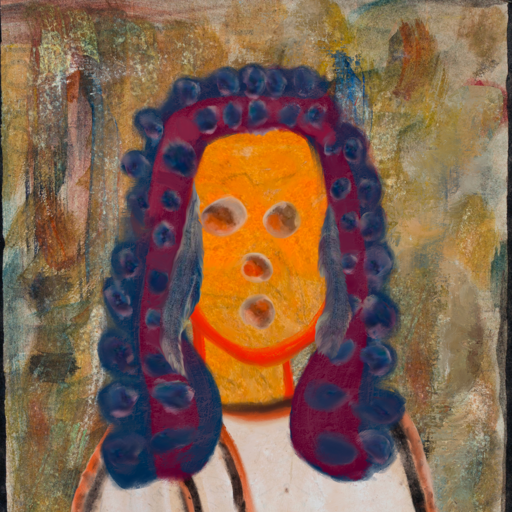
Background: Pipe, Head And Neck Front: Sisters, Face Front: Rupkatha, Bust: Roy_Bahadur, Hair Front: Hill_Girl, Head Accessory: Blank, Second Necklace: Blank, Necklace: Blank, Baby: Blank